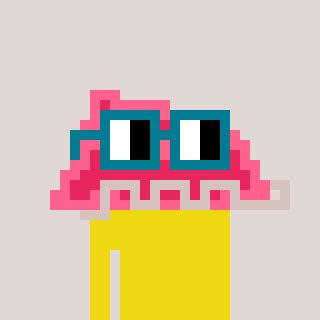
a pixel art character with square dark green glasses, a retainer-shaped head and a yellow-colored body on a warm background